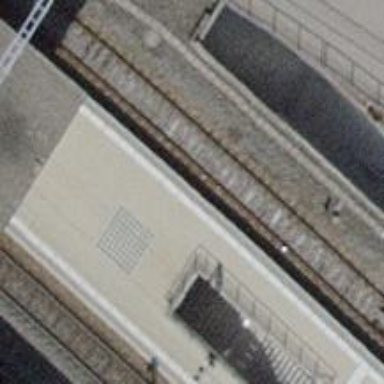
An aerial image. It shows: Paved steps.